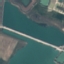
Land use / land cover class: River